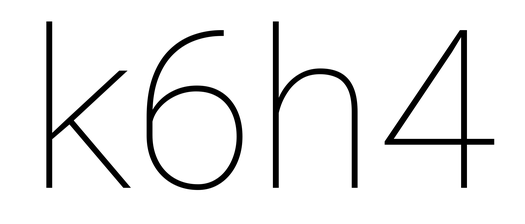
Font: Roboto_Thin